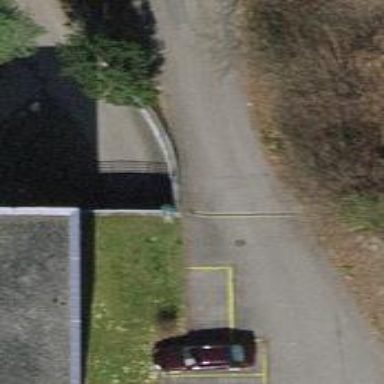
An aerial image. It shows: Parking area.